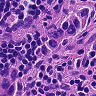
Metastatic tissue present: yes